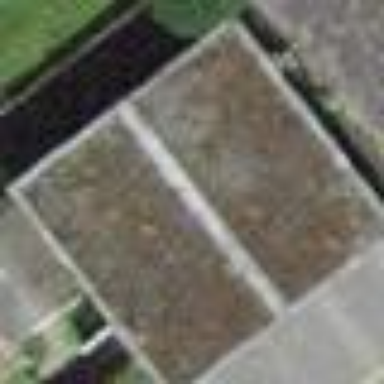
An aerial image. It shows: Garage building.